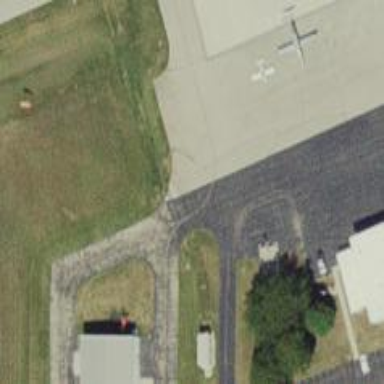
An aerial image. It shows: View of taxiway at the airport.